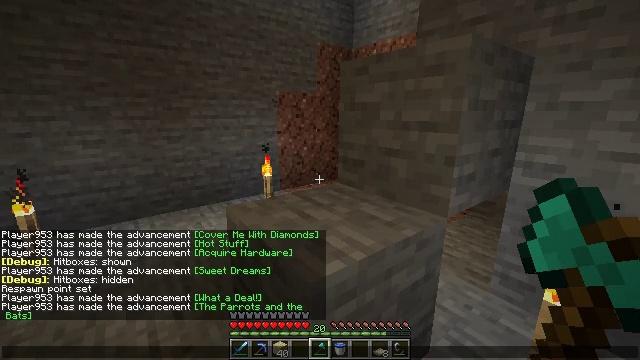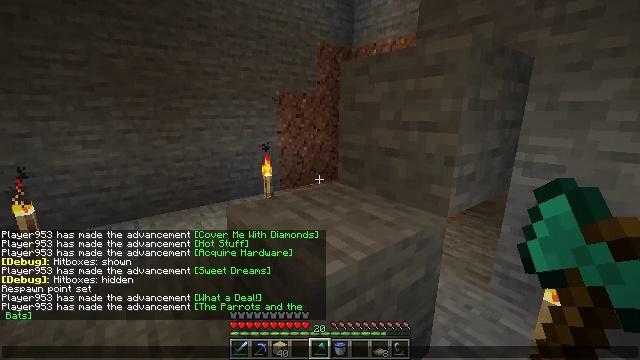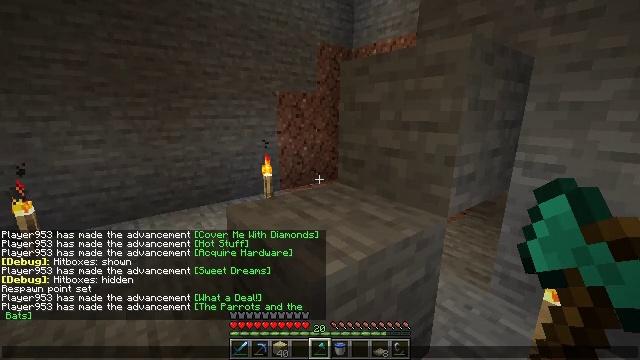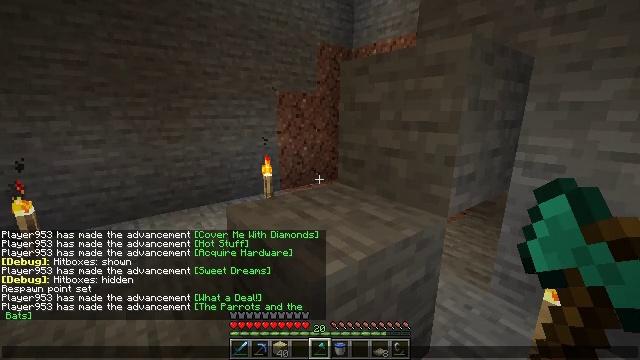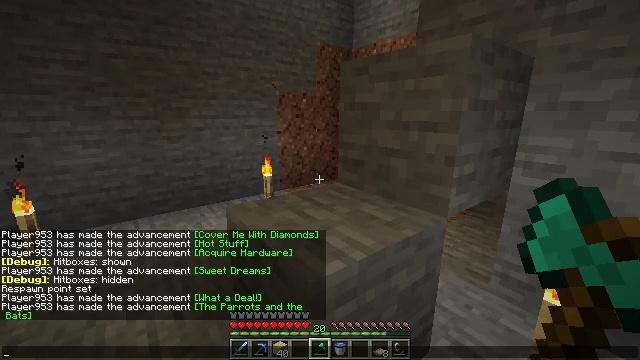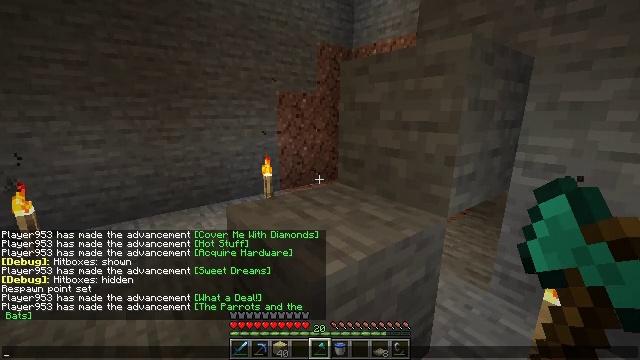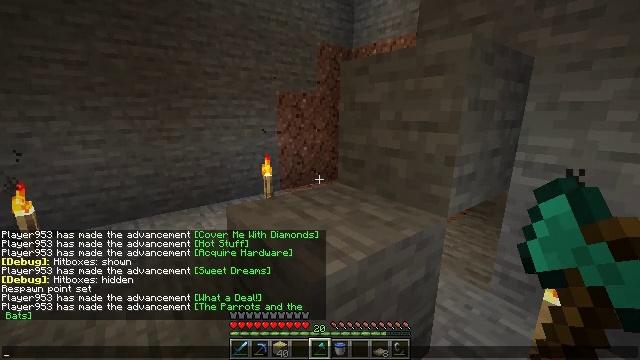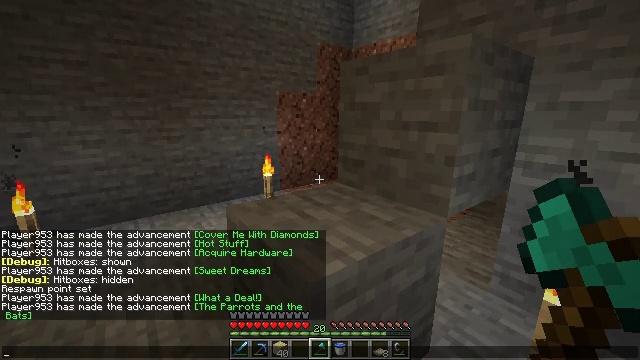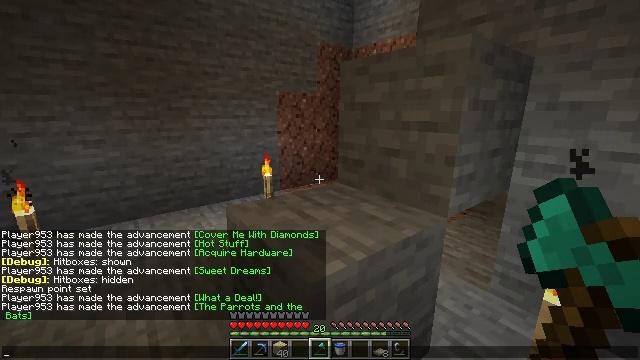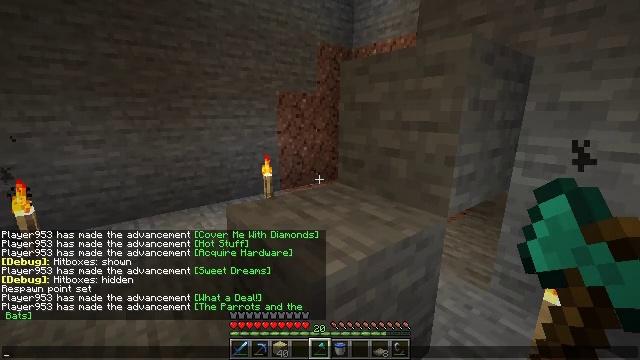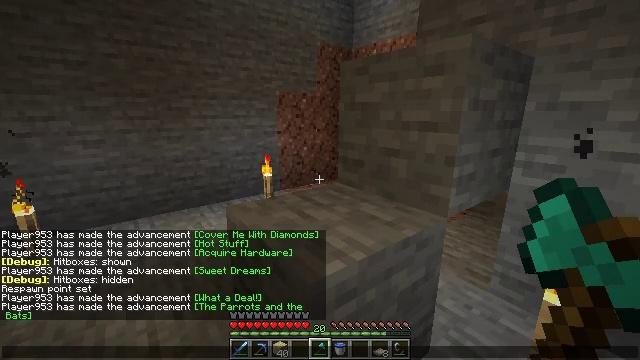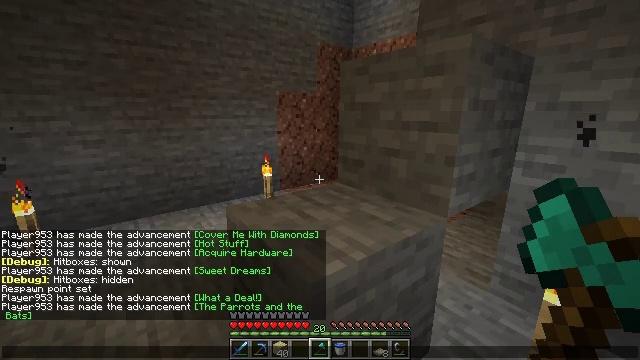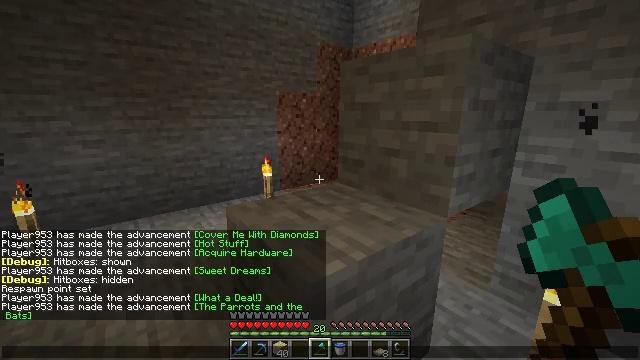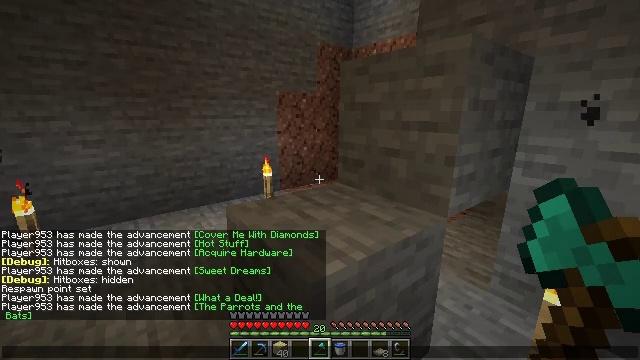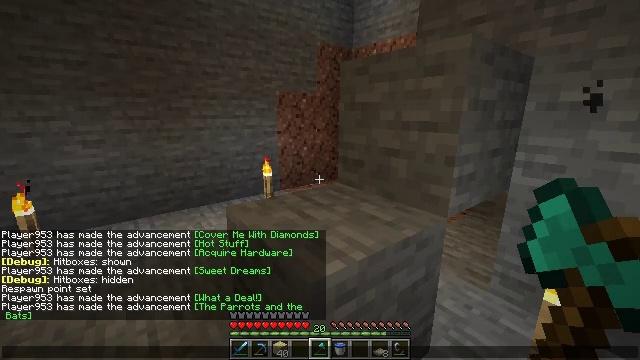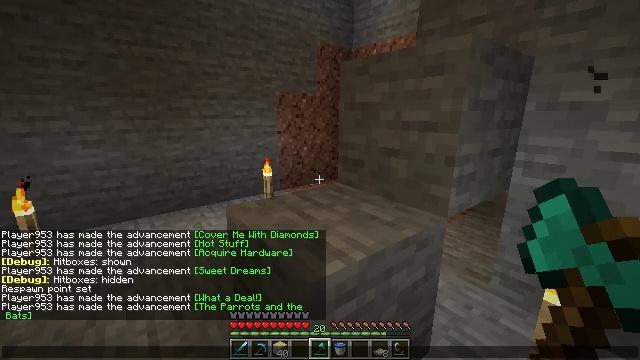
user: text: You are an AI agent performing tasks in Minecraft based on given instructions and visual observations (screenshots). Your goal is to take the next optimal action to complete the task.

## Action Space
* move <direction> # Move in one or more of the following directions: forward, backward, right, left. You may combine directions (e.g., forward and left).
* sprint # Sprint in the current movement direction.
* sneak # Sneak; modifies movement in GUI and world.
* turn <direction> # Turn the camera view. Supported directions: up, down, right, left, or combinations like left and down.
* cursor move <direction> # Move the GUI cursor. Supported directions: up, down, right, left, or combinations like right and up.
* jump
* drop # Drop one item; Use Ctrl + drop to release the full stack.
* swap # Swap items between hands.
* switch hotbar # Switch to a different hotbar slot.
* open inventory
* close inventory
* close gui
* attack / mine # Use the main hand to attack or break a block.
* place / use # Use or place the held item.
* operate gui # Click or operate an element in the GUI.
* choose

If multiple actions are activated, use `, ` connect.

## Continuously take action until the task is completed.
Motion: motion action
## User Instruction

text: To get a cauldron, use the crafting table.
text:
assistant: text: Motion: no_op
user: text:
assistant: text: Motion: no_op
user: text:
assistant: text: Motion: no_op
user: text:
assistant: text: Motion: no_op
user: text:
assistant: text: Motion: no_op
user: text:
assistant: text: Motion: no_op
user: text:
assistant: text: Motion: no_op
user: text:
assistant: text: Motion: no_op
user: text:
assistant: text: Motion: no_op
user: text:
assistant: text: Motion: no_op
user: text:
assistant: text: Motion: no_op
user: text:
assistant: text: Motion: no_op
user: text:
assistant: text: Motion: no_op
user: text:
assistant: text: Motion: no_op
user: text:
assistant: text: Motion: no_op
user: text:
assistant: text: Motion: no_op
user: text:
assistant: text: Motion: no_op
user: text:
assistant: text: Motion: no_op
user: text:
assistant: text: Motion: no_op
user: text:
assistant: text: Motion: no_op
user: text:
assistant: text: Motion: no_op
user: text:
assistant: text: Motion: no_op
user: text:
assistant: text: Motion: no_op
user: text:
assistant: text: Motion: no_op
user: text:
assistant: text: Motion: no_op
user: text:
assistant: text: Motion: no_op
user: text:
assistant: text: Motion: no_op
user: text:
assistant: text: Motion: no_op
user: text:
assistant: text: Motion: no_op
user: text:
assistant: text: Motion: no_op